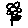
Label: flower